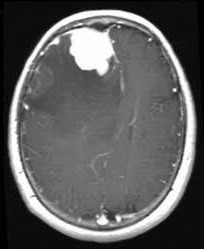
Label: meningioma